Question: How to Update Multiple Objects by Its ID inside an array? I wanted to Update the experience by its ID by the User,
Below i have attached my mongodb json object screenshot:

I can already Create an Experience by the User:
'''
router.put('/experience',
[
auth,
[
check('title', 'Title is required').not().isEmpty(),
check('company', 'Company is required').not().isEmpty(),
check('from', 'From date is required').not().isEmpty(),
],
],
async (req, res) => {
const errors = validationResult(req);
if (!errors.isEmpty()) {
return res.status(400).json({ errors: errors.array() });
}
const {
title,
company,
location,
from,
to,
current,
description,
} = req.body;
const newExp = {
title,
company,
location,
from,
to,
current,
description,
};
try {
const profile = await Profile.findOne({ user: req.user.id });
// unshift is same with push it pushes it in the beginner rather than the end
profile.experience.unshift(newExp);
await profile.save();
res.json(profile);
console.log(req.body);
} catch (err) {
console.error(err.message);
res.status(500).send('Send Error');
}
}
);
'''
and Here is my non working code about the Update
'''
router.patch('/experience/:exp_id', auth, async (req, res) => {
let id = req.params.exp_id;
let expId = req.body;
try {
const profile = await Profile.findOne({ user: req.user.id });
profile.experience.findOneAndUpdate(
{ id },
{ $set: { expId } },
{ new: true }
);
res.json(profile);
} catch (err) {
console.error(err.message);
res.status(500).send(err.message);
}
});
'''
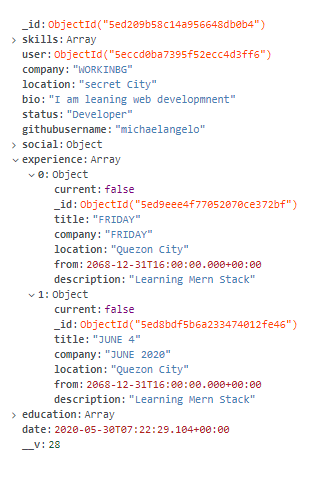
Answer: Look around this, corrected below things:
1. from { id } to { "experience._id": id }
2. { $set: { expId } } to { $set: { fields of experience } }
3. removed const profile = await Profile.findOne({ user: req.user.id });
4. from profile.experience.findOneAndUpdate to Profile.findOneAndUpdate
5. added data and error response function (err, data)
'''
router.patch('/experience/:exp_id', auth, async (req, res) => {
let id = req.params.exp_id;
let expId = req.body;
try {
await Profile.findOneAndUpdate(
{
"experience._id": id
},
{
$set: {
'experience.$.title': req.body.title,
'experience.$.company': req.body.company,
'experience.$.from': req.body.from,
}
},
{ new: true },
(err, data) => {
if (!err){
res.json(data);
}else{
res.json(err);
}
}
);
} catch (err) {
console.error(err.message);
res.status(500).send(err.message);
}
});
'''
Hope this will help you.